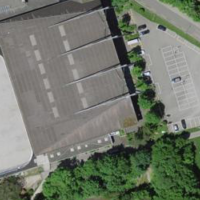
EUNIS habitat code: 53
Species observed at this site:
Filipendula ulmaria